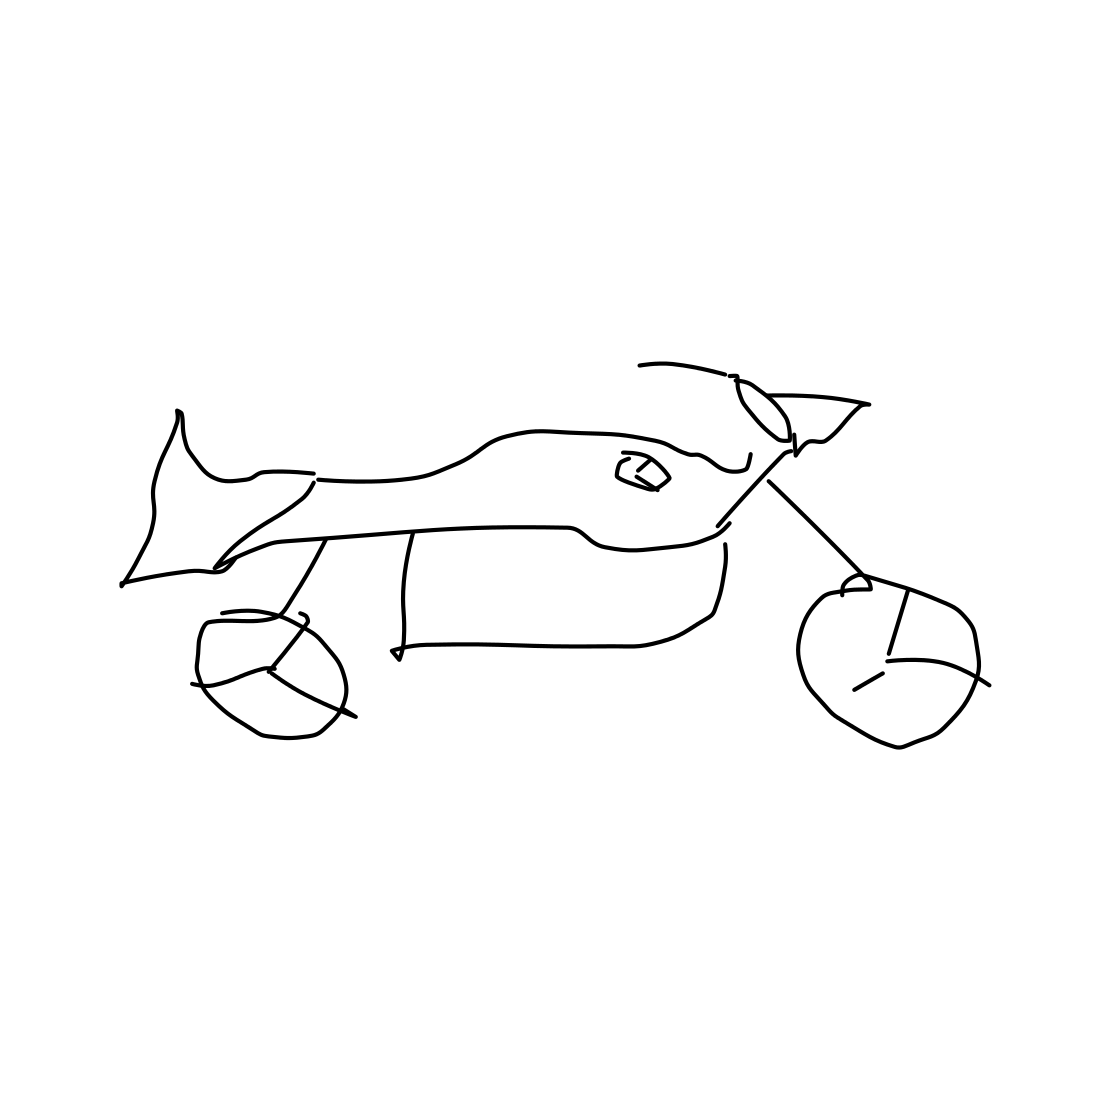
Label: motorbike